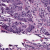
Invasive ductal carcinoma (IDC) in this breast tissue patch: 1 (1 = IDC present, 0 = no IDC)